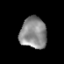
Tissue: prostate
Cell type: T cells
Senescence score: 0.323
Nuclear area (px): 819
Mean DAPI intensity: 138.088